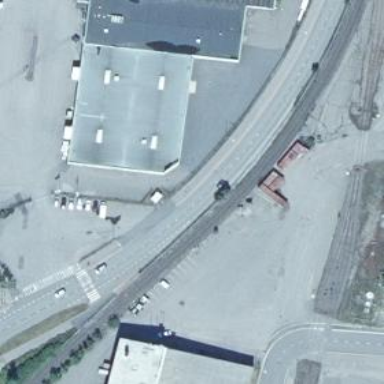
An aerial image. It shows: Rail spur service.